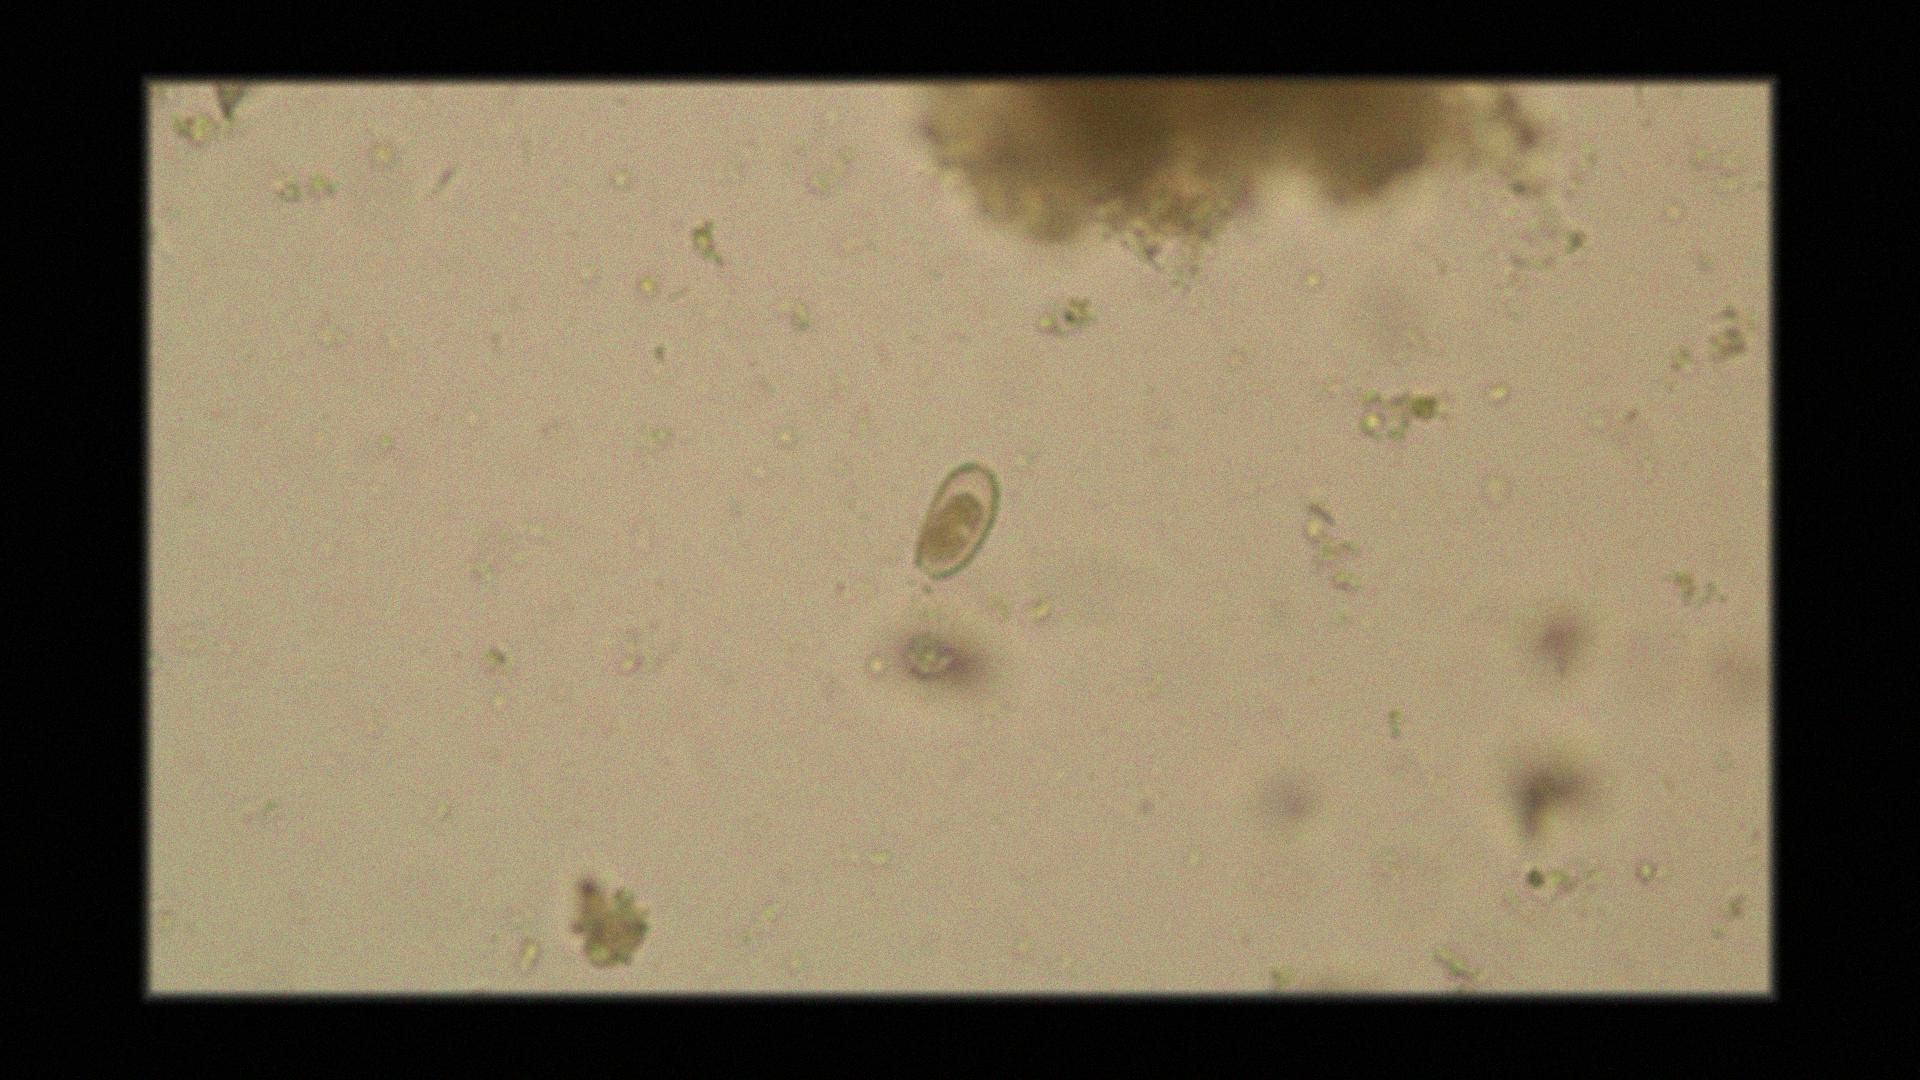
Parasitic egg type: Capillaria philippinensis